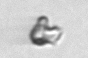
Label: detritus_transparent